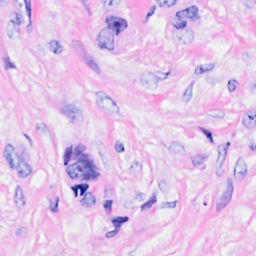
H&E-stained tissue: Breast